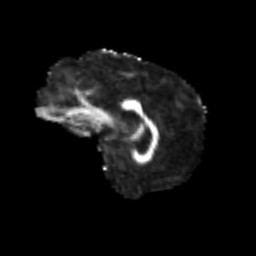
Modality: FA
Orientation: sagittal
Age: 53
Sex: male
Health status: ill
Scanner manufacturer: siemens
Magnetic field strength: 3 T
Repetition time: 8.7 s
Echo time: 0.11 s